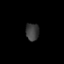
Tissue: prostate
Cell type: T cells
Senescence score: 0.7499
Nuclear area (px): 223
Mean DAPI intensity: 60.103